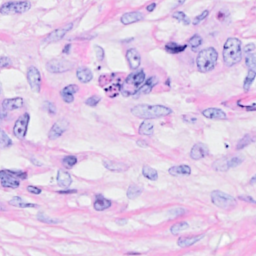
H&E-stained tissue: Breast